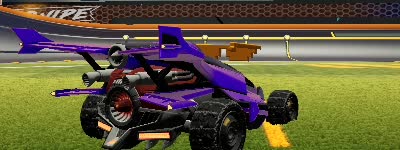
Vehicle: aftershock